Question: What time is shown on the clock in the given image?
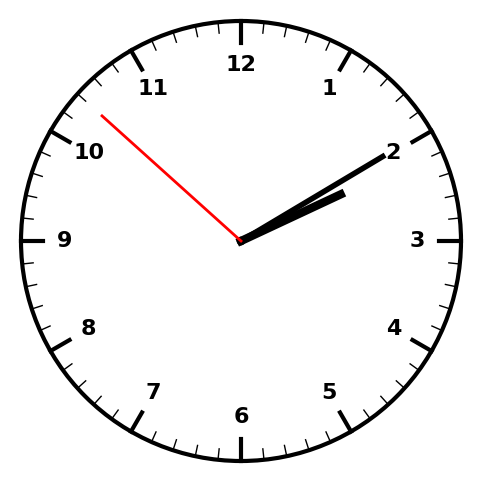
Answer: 02:09:52